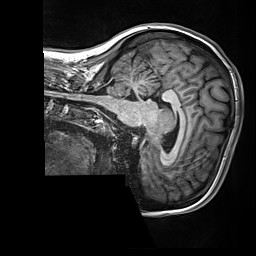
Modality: T1w
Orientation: sagittal
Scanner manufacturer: siemens
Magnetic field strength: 3 T
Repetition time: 2.5 s
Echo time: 0.00299 s